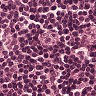
Metastatic tissue present: no